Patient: sex F, age 68
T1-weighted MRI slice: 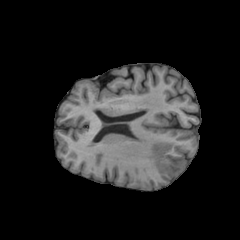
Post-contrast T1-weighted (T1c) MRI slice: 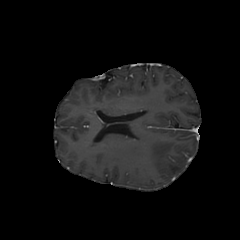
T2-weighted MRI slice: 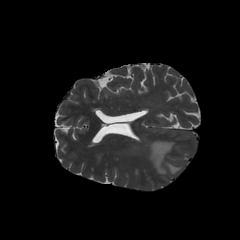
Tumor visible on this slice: yes
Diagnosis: Glioblastoma, IDH-wildtype
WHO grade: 4